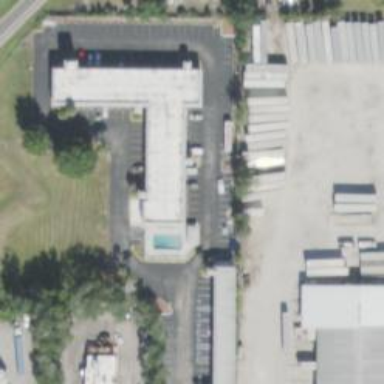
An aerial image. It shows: Motel building.